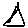
Label: triangle